Question: I am a complete newbie with VBA, but I have few thousand lines of data in the file and I presume that a macro is the only possible solution to my problem.
Here is an illustration of my problem:

I would like to:
1. Copy all particulars cells line by line from specific range A2:E5 to one new column (can be in another worksheet)
2. Copy data from columns next to the specified in point 1 range (columns F and G) to the appropriate rows received after point 1 is performed
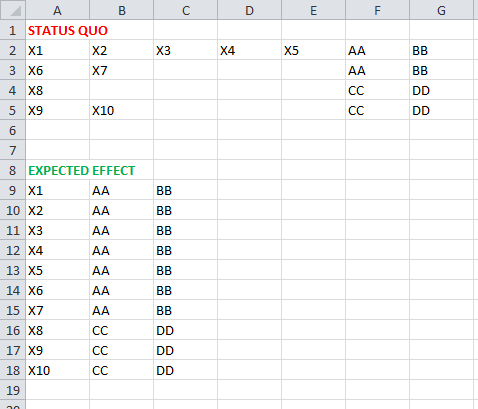
Answer: You can actually solve this without VBA, using plain Excel formulas in a smart way:
1. Create a table with 6 columns, a header row and 10 rows (adjust the number of rows according to your data!). for the example, let's assume that you place the table in J1:O11.
2. Now add the following formula to each column in row 2 and copy it down to row 11: Column J ("Source row"): =IF(ISTEXT(J1),1,IF(K1=L1,J1+1,J1)) - this will determine the source row for each record Column K ("Column count"): =IF(J2<>J1,COUNTA(OFFSET($A$1,J2,0,1,5)),K1) - this counts how many labels (X1, X2, etc.) are in the source row Column L ("Source column"): =IF(J2<>J1,1,L1+1) - this determines the column for the current record Column M ("Label"): =INDEX($A$2:$E$5,J2,L2) - this retrieves the label (X1, X2, etc.) Column N ("Value1"): =INDEX($F$2:$F$5,J2) - this retrieves the first value (AA, CC) Column O ("Value2"): =INDEX($G$2:$G$5,J2) - this retrieves the second value (BB, DD)
Done!
Here's a sample screenshot:

And here you can download the <URL>.